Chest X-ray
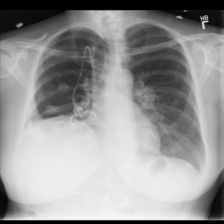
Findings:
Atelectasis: negative
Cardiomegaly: negative
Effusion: negative
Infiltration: negative
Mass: negative
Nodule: negative
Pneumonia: negative
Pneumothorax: negative
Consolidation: negative
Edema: negative
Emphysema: negative
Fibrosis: negative
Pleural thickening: negative
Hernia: negative